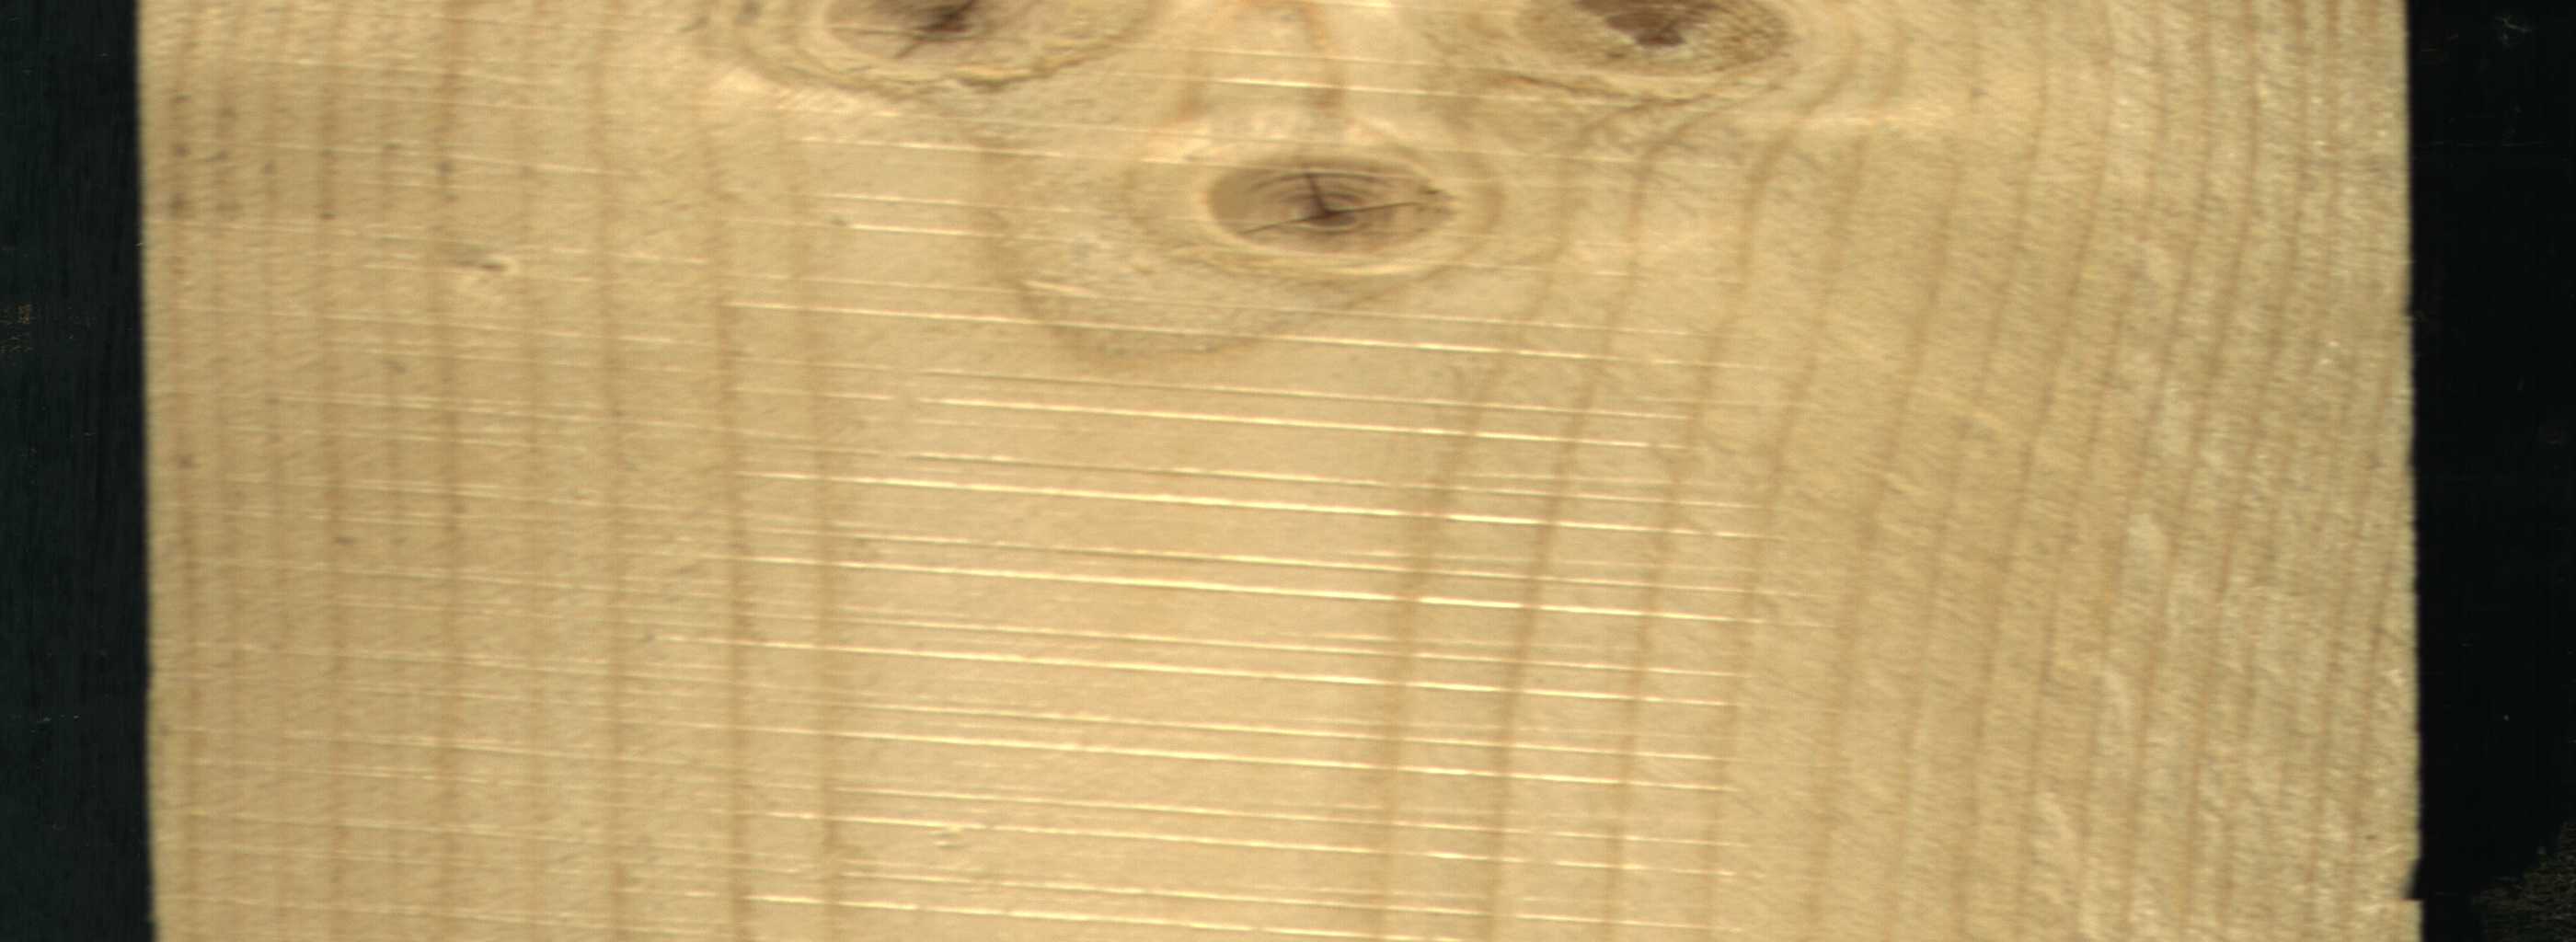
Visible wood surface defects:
knot_with_crack
knot_with_crack
knot_with_crack